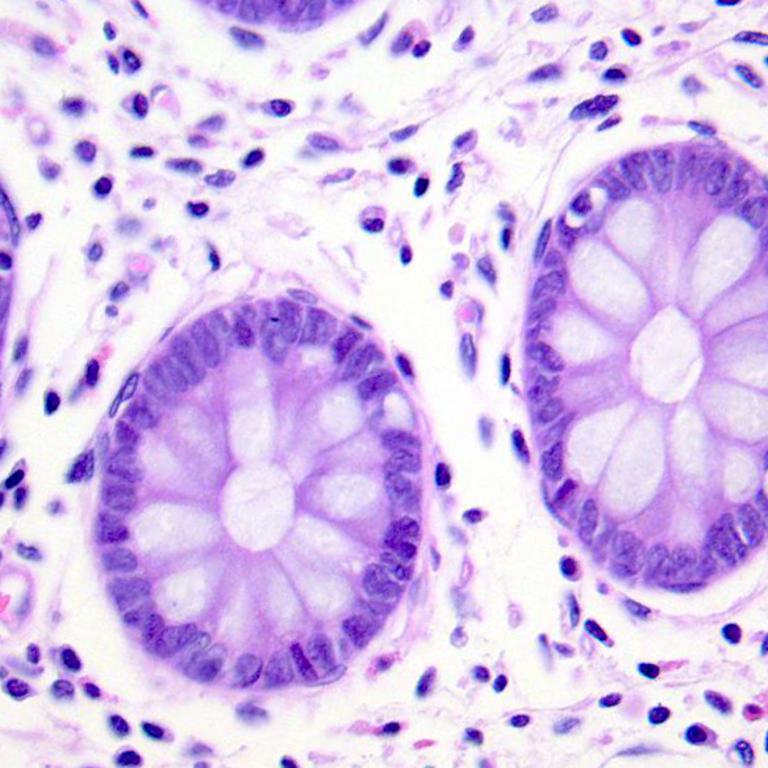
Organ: colon
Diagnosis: benign